Question: I have the following data created on the fly:
'''
> df <- data.frame( cbind(rnorm(200),rnorm(200, mean=.8),rnorm(200, mean=.9),rnorm(200, mean=1),rnorm(200, mean=.2),rnorm(200, mean=.3)),rnorm(200, mean=4),rnorm(200, mean=.5))
> colnames(df) <- c("w.cancer","w.normal","x.cancer","x.normal","y.cancer","y.normal","z.cancer","z.normal")
> df_log<-log2(df) # ignore the warning with NA
> head(df_log)
'''
What I want to do is to create multiple plots in one panel like the sketch below using 'facet'.
How can I go about it?

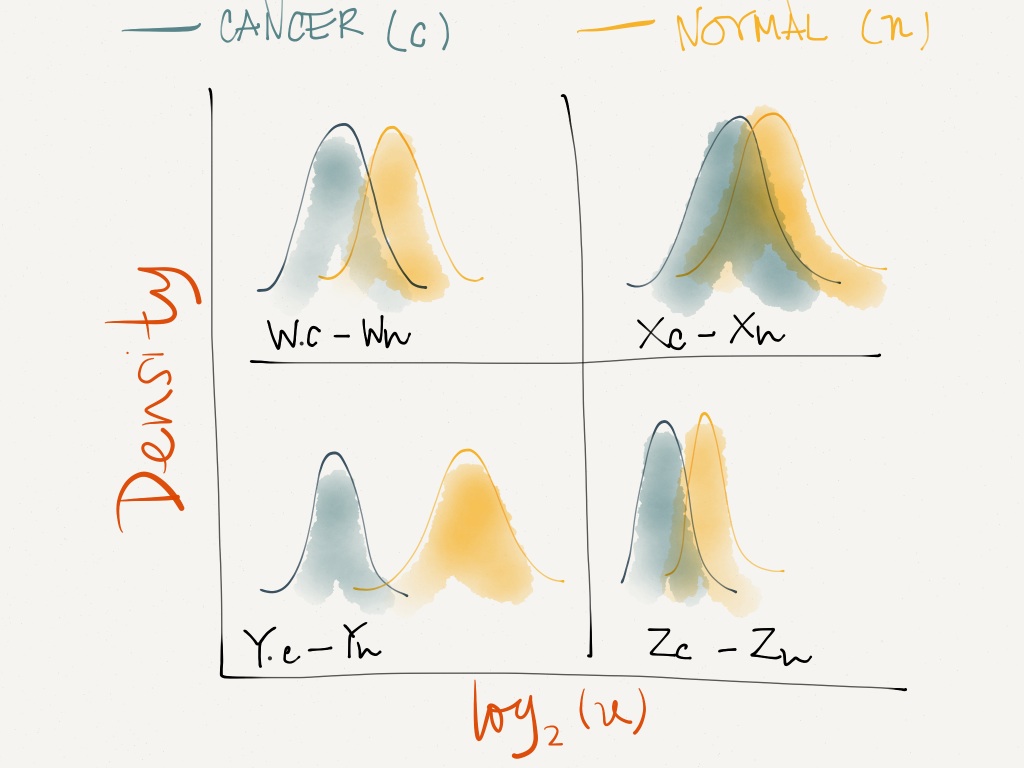
Answer: You'll have to prepare your data first. I've illustrated this on your 'data.frame df' as it is a proper normal distribution.
'''
require(ggplot2)
require(reshape2)
df$id <- 1:nrow(df)
df.m <- melt(df, "id")
df.m$grp1 <- factor(gsub("\..*$", "", df.m$variable))
df.m$grp2 <- factor(gsub(".*\.", "", df.m$variable))
p <- ggplot(data = df.m, aes(x=value)) + geom_density(aes(fill=grp2), alpha = 0.4)
p <- p + facet_wrap( ~ grp1)
p + scale_fill_brewer(palette = "Set1")
'''

Doing the same by replacing 'df' with 'df_log' you'd get something like this:
'''
require(ggplot2)
require(reshape2)
df_log$id <- 1:nrow(df_log)
df.m <- melt(df_log, "id")
df.m$grp1 <- factor(gsub("\..*$", "", df.m$variable))
df.m$grp2 <- factor(gsub(".*\.", "", df.m$variable))
p <- ggplot(data = df.m, aes(x=value)) + geom_density(aes(fill=grp2), alpha = 0.5)
p <- p + facet_wrap( ~ grp1)
p
'''